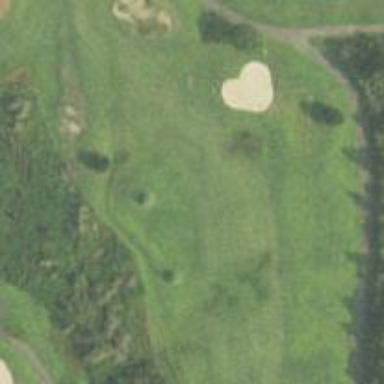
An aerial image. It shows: Golf hole.